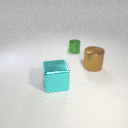
small green metal cylinder behind large brown metal cylinder